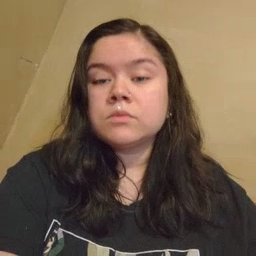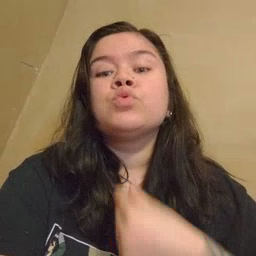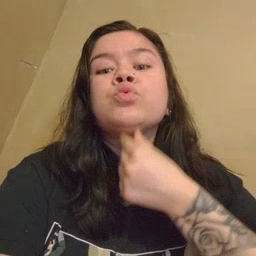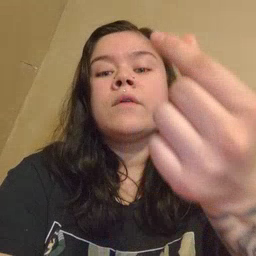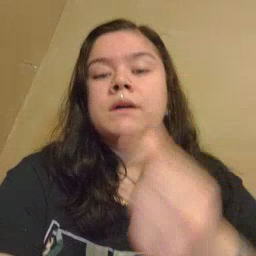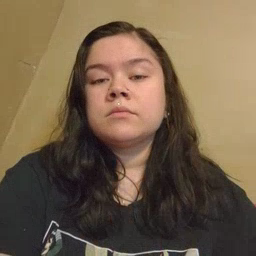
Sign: giraffe